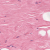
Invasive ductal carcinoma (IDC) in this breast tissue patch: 0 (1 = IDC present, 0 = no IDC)